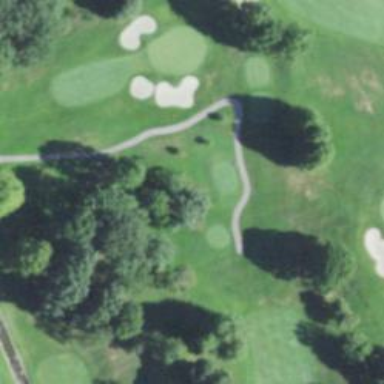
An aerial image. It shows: Service road used as golf cart path.